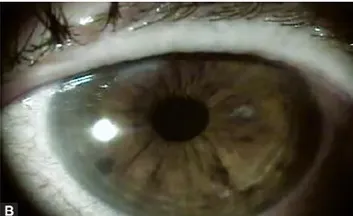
Anterior segment photo with no abnormal features visible in either eye.
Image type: medical_photograph (oral_photograph)